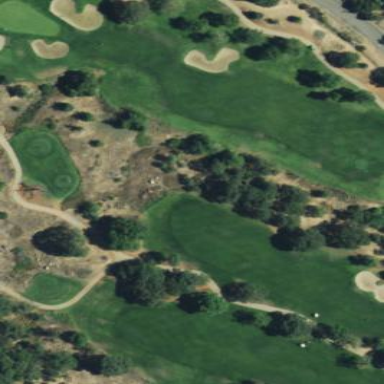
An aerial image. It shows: Golf fairway surrounded by grass.